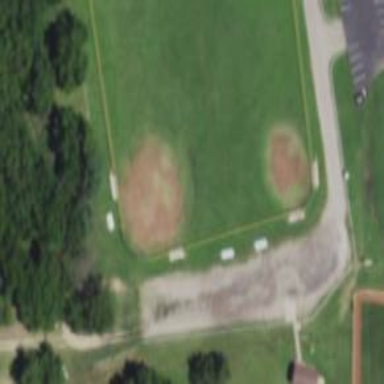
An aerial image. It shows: Baseball pitch for leisure land activities.